Interaction volume radius: 5 \u00c5
Interaction volume height: 35 \u00c5
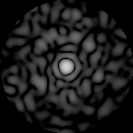
Disorder parameter: 0.8573